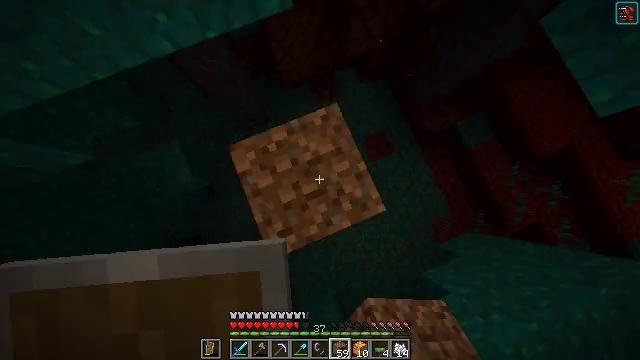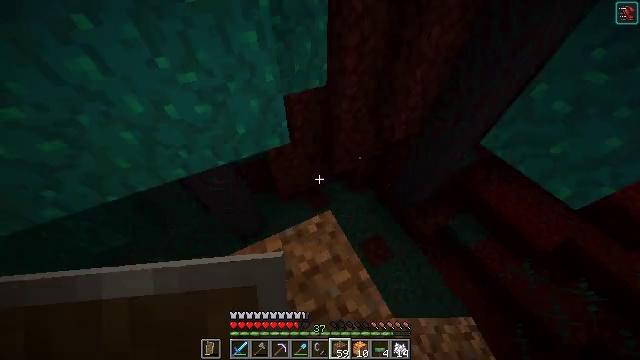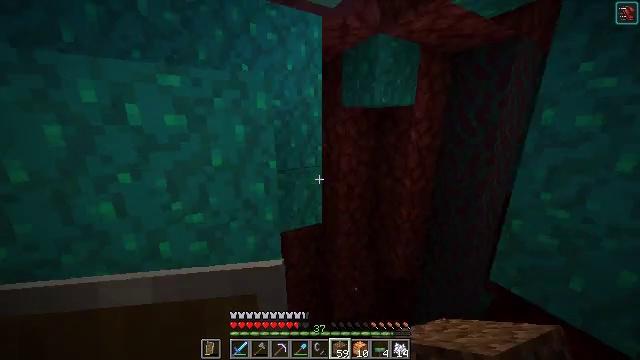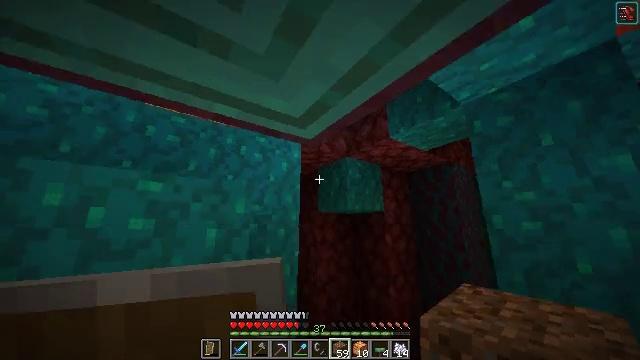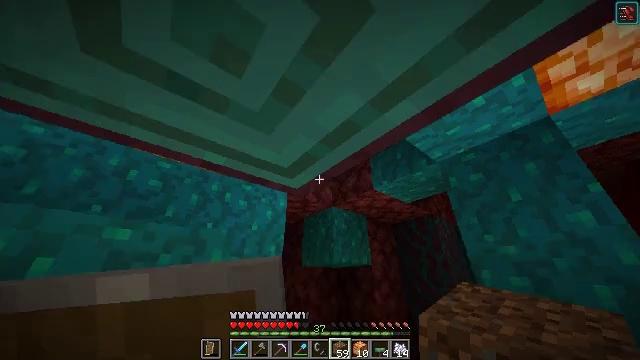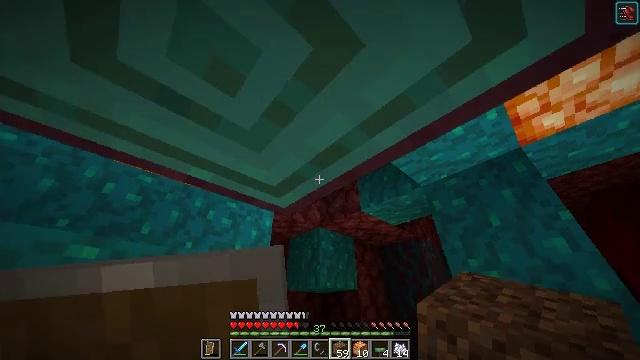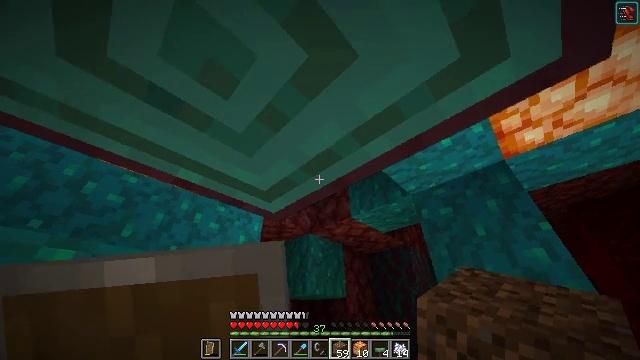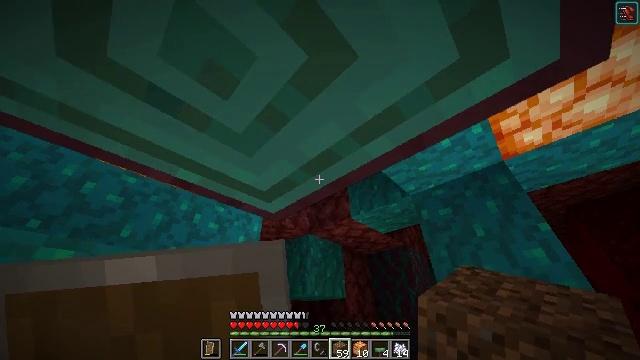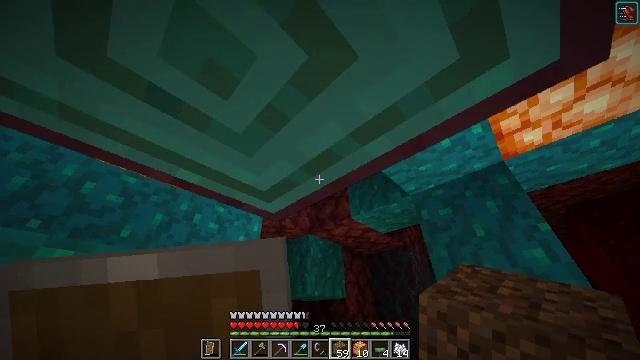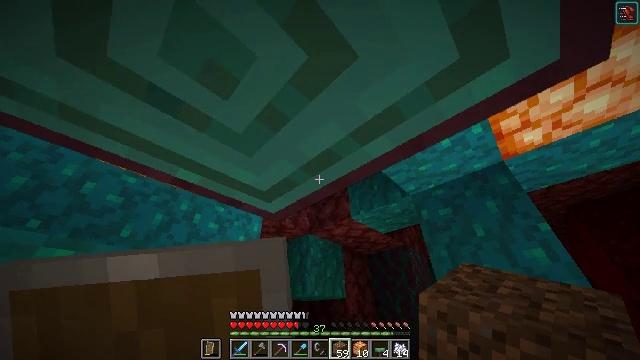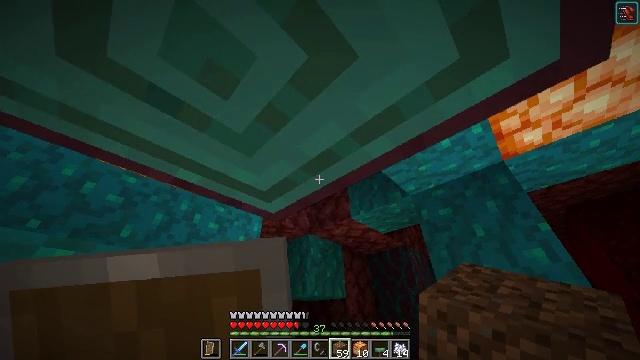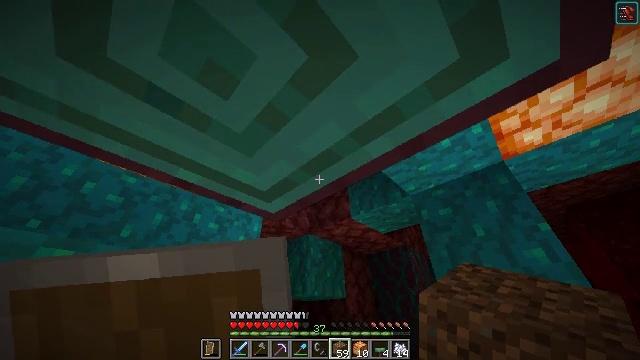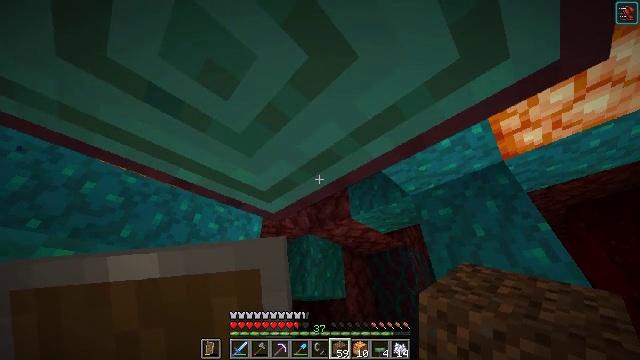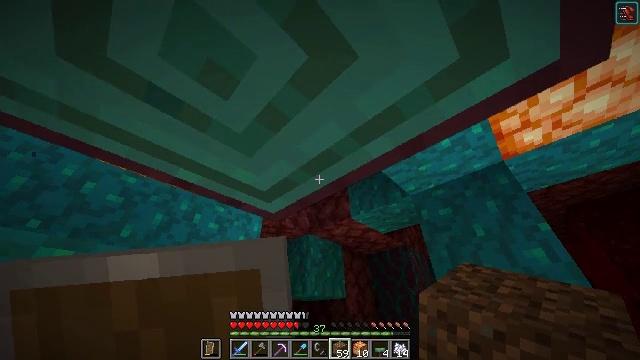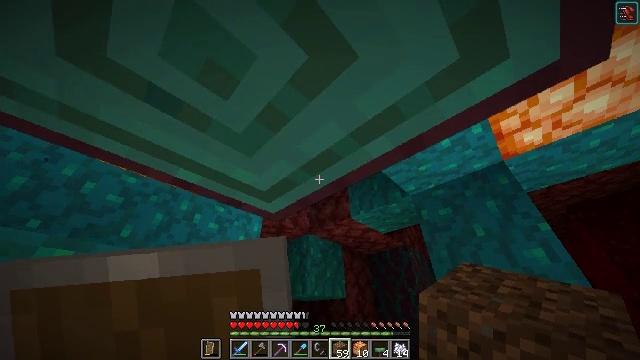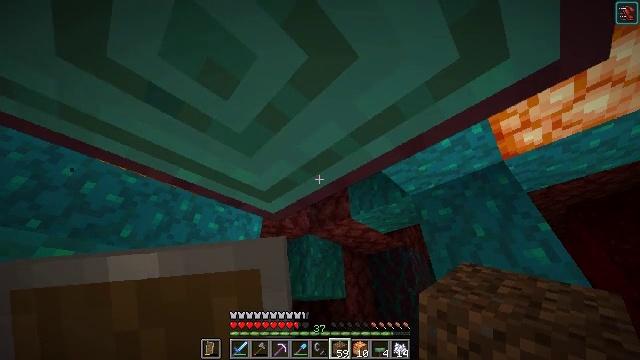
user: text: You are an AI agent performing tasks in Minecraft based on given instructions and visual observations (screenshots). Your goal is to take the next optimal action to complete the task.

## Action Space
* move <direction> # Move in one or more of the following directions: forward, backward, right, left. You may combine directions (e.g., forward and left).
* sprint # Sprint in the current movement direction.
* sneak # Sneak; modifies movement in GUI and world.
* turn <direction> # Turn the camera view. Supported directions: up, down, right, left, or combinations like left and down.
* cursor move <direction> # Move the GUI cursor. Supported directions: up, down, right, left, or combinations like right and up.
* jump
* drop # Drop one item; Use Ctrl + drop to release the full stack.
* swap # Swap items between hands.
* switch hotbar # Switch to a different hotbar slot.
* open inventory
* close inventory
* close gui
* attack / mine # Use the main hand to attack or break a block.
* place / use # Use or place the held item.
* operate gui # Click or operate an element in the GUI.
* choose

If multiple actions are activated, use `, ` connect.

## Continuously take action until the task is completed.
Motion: motion action
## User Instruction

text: Mine the warped stem in the Nether.
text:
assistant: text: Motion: turn right and up
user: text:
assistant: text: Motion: turn right and up
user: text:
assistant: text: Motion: turn right and up
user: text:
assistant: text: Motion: turn right and up
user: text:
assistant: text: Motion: turn right and up
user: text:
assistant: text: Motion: turn right and up
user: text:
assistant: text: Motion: no_op
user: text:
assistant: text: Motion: no_op
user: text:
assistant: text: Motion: no_op
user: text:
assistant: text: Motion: no_op
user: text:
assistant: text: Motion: no_op
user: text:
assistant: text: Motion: no_op
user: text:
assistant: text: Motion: no_op
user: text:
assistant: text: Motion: no_op
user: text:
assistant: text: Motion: no_op
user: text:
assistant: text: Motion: no_op
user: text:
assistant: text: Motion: no_op
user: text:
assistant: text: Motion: no_op
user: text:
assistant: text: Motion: no_op
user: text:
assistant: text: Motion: no_op
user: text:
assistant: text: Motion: no_op
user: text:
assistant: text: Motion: no_op
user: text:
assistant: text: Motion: no_op
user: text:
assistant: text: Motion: no_op
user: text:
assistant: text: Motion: no_op
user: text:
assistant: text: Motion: no_op
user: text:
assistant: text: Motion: no_op
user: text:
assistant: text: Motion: no_op
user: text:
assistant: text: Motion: no_op
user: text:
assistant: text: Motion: no_op